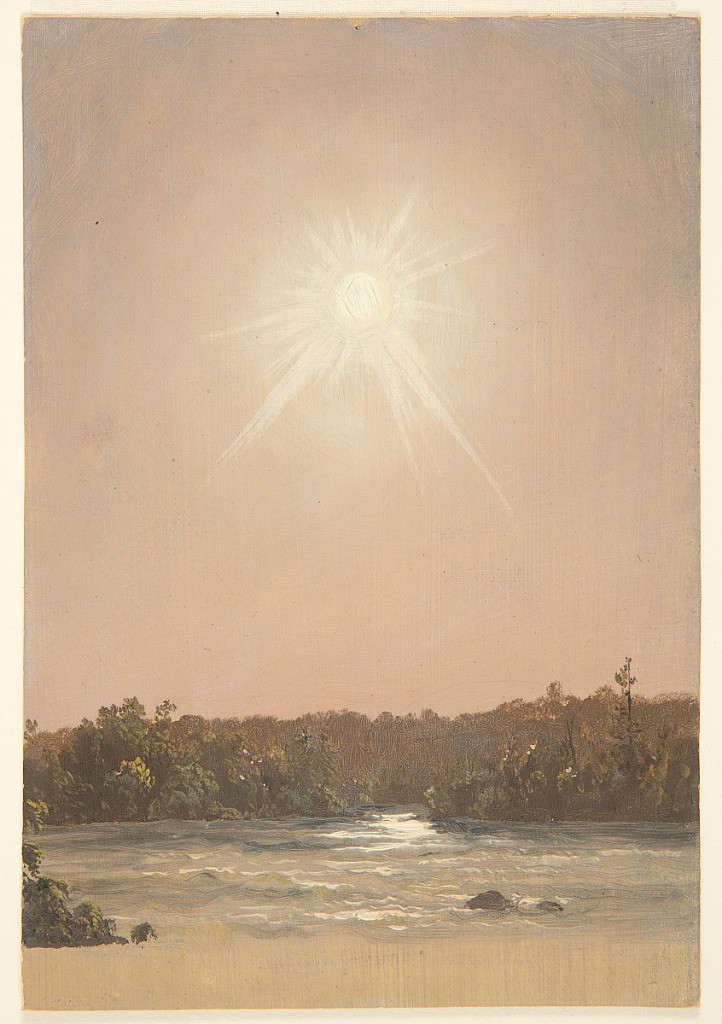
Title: Late Afternoon Sun Above a River
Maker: Frederic Edwin Church, American, 1826–1900
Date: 1850–1860
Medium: Oil and graphite on cream paperboard
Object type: Drawing
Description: Landscape sketch showing a view of the bright afternoon sun in a hazy sky above a wide, rapidly flowing river, possibly the Niagara River in New York. In the foreground at left, the tops of nearby trees are visible while a pair of rocks are partially submerged at lower right. The river's rushing waters, capped in white, extend across the middle distance to the heavily-wooded opposite shoreline. Above, the stark bright sun radiates white light in all directions in an otherwise open but hazy sky. Light green ground is visible along the lower margin.